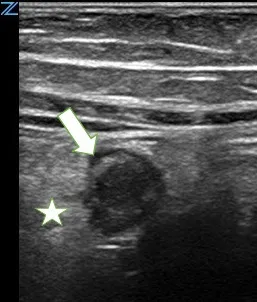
Appendix, noncompressible, inshort-axis, surrounded by echogenic mesenteric edema/ inflammation. The arrow's tip sits on a small amount of free fluid surrounding the tubular appendix. The star sits in the center of a cloud of echogenic inflamed fat.
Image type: radiology (ultrasound)